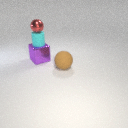
small red metal sphere above large purple metal cube